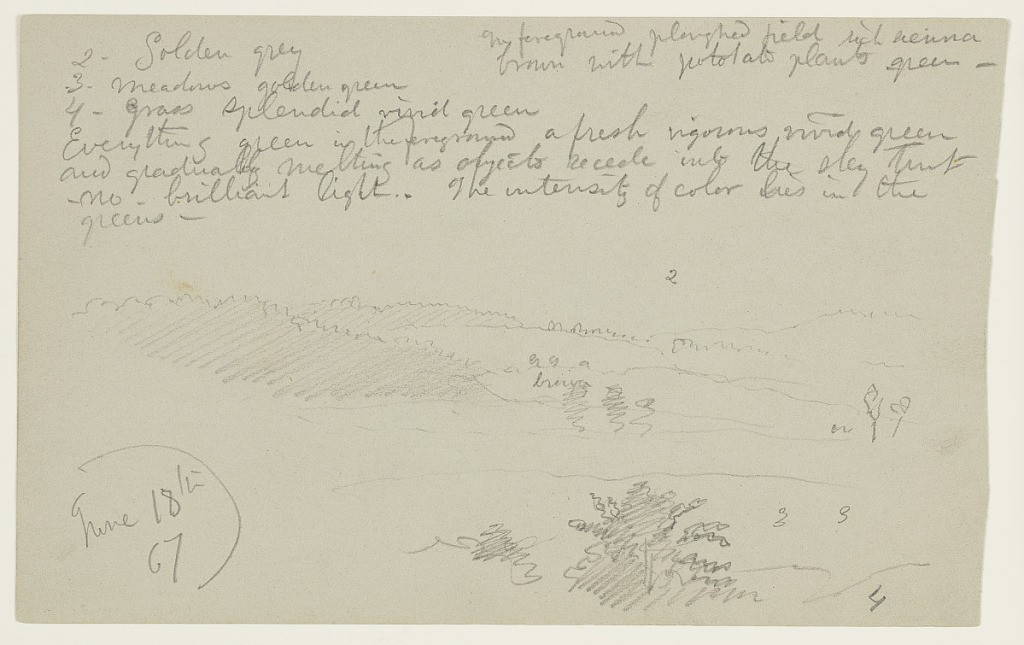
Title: Landscape Sketch, Hudson, New York
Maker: Frederic Edwin Church, American, 1826–1900
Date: June 18, 1867 and March 1867
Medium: Graphite on gray wove paper; verso: graphite
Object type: Drawing
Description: Landscape sketch showing a view of a rolling, bucolic landscape in or near Hudson, New York. Treetops are visible in the immediate foreground at lower right, while flat meadows are shown just beyond it. In the middle distance, wooded hillsides at left descend to flatter, yet still rolling terrain with trees at right. An apparently open sky is shown above.

Verso: Landscape sketch showing a view of a dynamic sunset sky over a mountainous landscape, likely in the Hudson River Valley. In the foreground at lower right, a wooded, sloping hillside is loosely rendered. A valley--likely with a river--cuts obliquely though the middle distance, while two succeeding mountain ridges comprise the background. One sharp peak is visible in the foremost ridge at left. Above, several clouds are brightly lit by the setting sun.